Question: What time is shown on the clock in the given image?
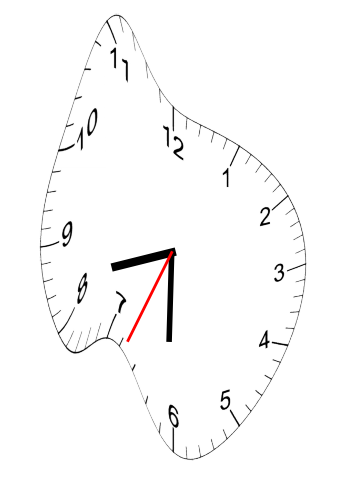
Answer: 08:30:34